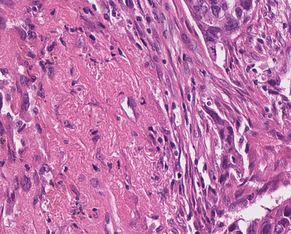
Tumor epithelial tissue: yes
Tumor-associated stroma tissue: yes
Normal tissue: no